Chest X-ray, PA view. Patient: 31 years old, sex F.
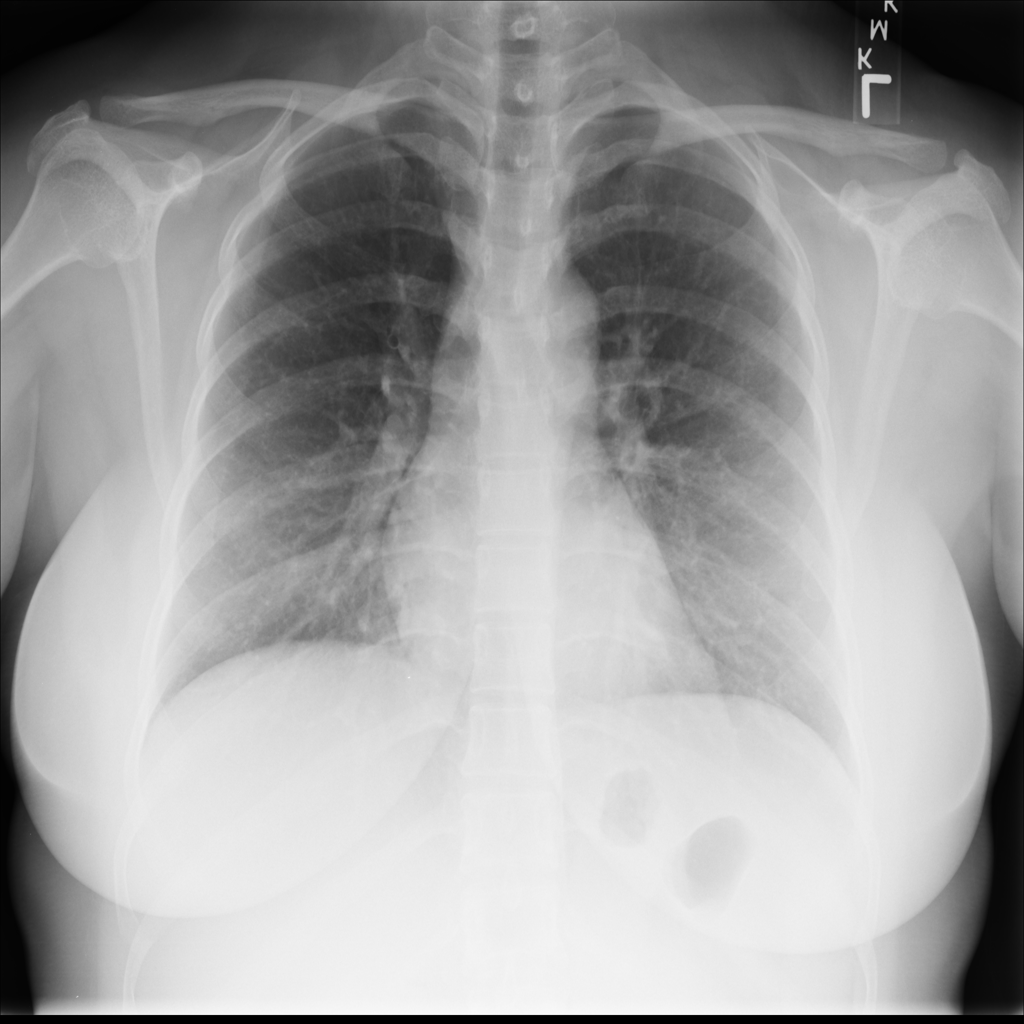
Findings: No Finding